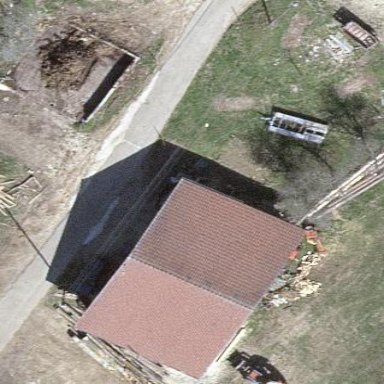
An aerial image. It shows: Barn.